Question: What is the fabric conditioner brand?
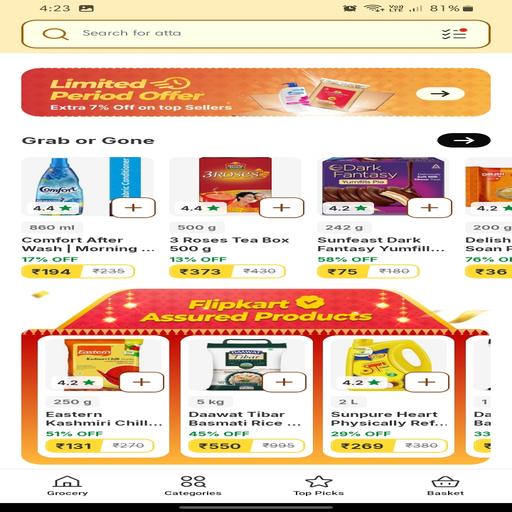
Answer: Comfort After Wash